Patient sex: F
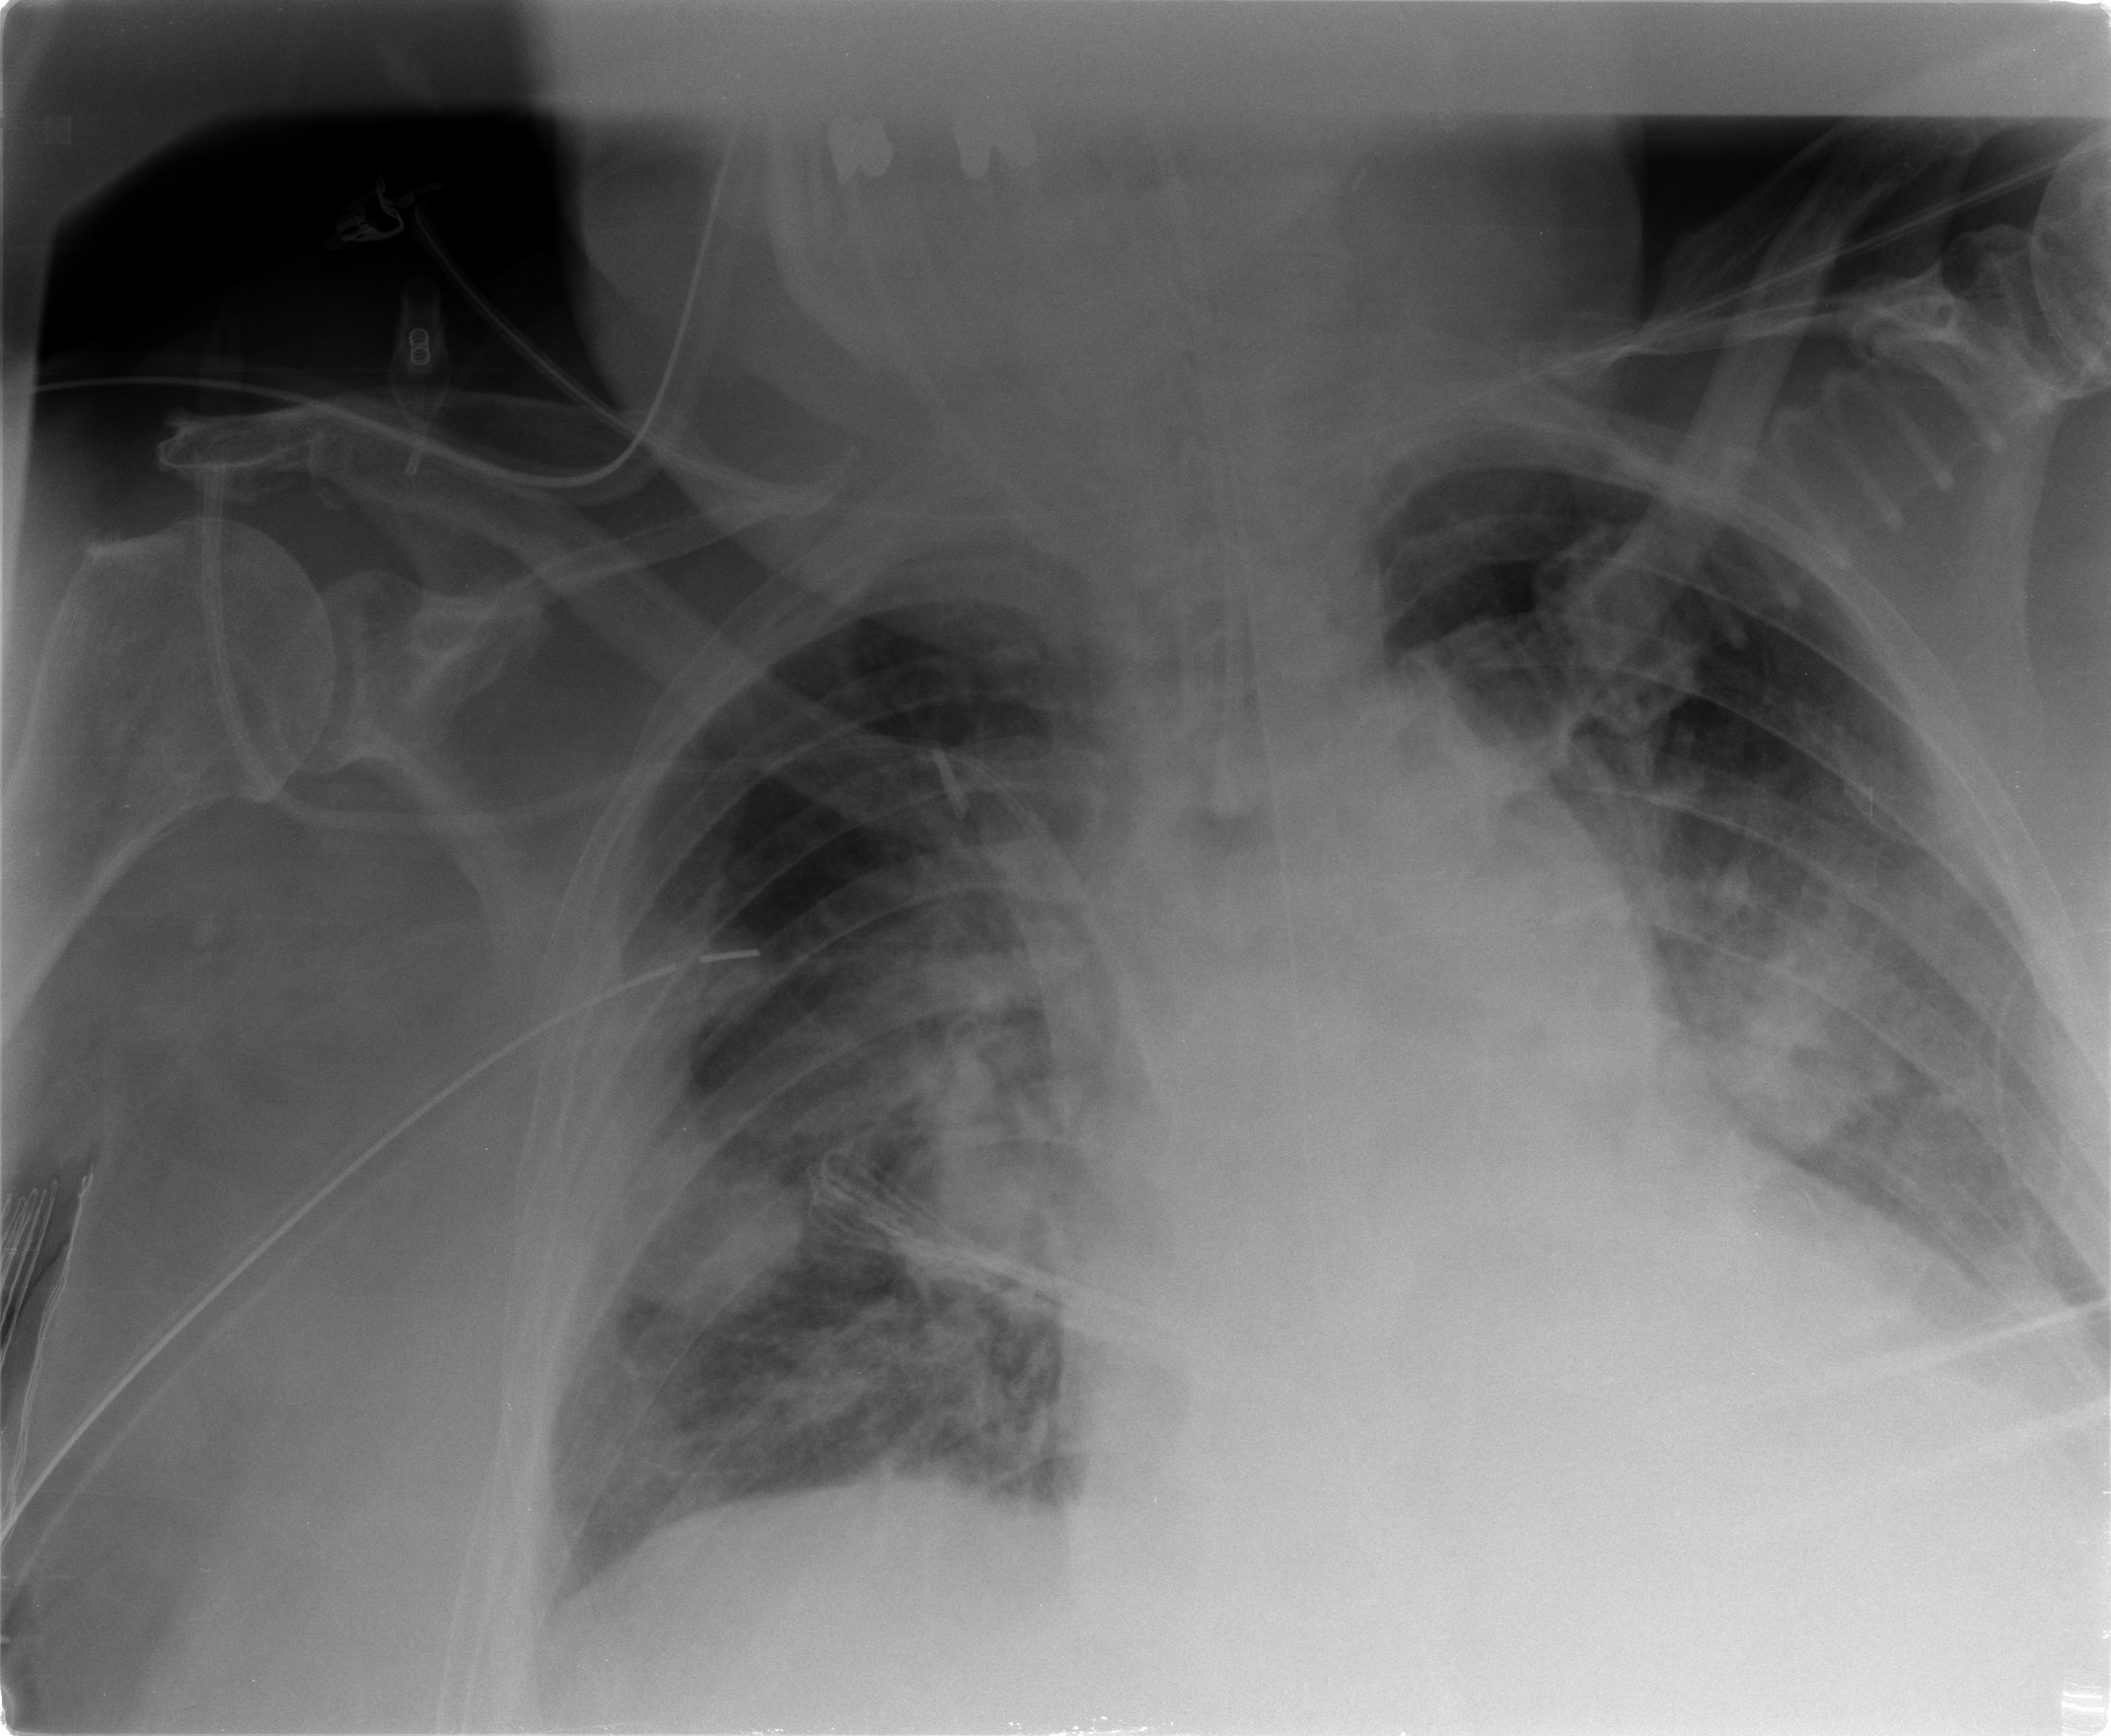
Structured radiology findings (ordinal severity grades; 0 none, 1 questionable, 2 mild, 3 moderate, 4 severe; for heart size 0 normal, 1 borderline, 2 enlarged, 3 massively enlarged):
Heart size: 2
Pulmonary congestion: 2
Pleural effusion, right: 2
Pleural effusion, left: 2
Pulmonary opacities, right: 2
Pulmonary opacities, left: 2
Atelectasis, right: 2
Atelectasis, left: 2